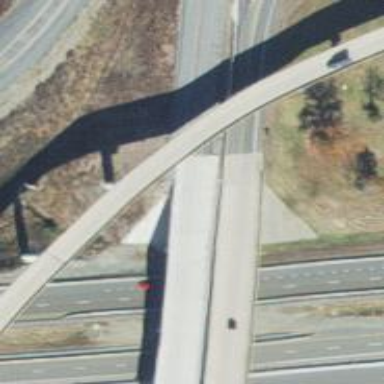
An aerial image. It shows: Beam bridge on motorway link.